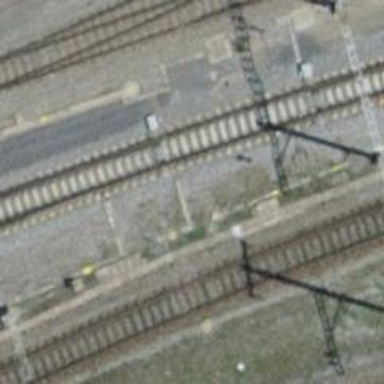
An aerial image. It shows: Railway switch.